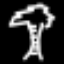
Label: palm tree